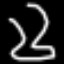
Label: frog